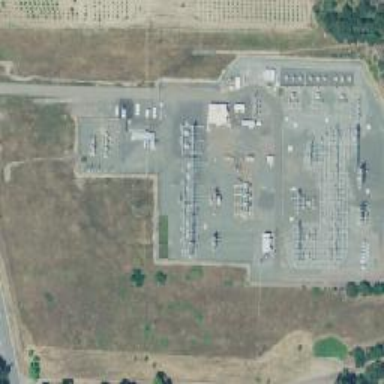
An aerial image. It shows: Power substation.